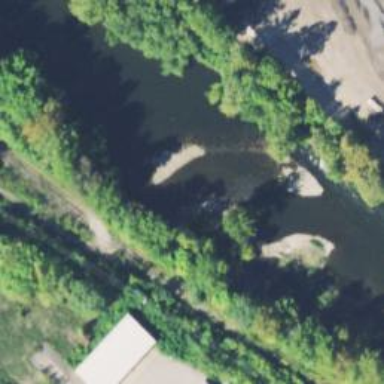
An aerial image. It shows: Scene featuring rapids in waterway.